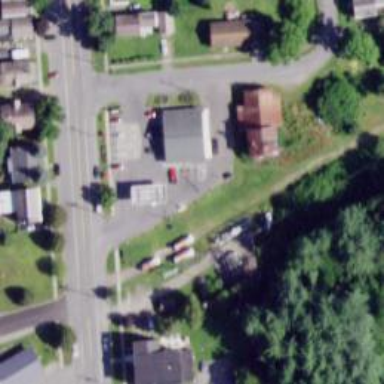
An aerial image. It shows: Convenience shop.